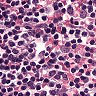
Metastatic tissue present: no